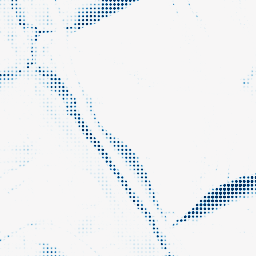
Category: morphological
Decomposition family: morphological_ellipse
Decomposition parameters: operation: closing
width: 30
height: 5
Upsampling method: sinc_blackman
Upsampling parameters: scale: 8
kernel_size: 4
Upsampling scale: 8